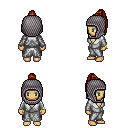
a pixel art fantasy rpg character, female body template, human, tanned skin, white robe, metal pants, dark blonde long topknot hairstyle, chain hood, bracelets, four views (front, back, left, right), 2x2 character sprite sheet, small pixel art, hard edges, no anti-aliasing